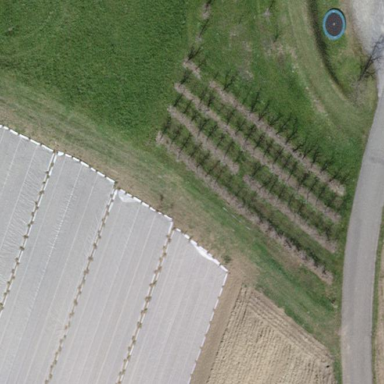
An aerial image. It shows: Orchard.